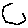
Label: hexagon